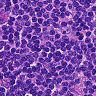
Metastatic tissue present: no